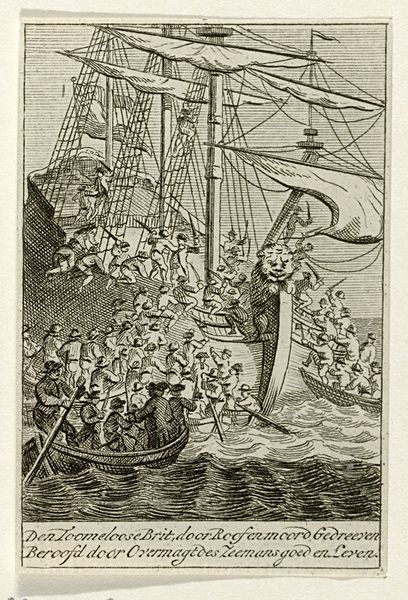
Titel: Britten overvallen een Hollands schip, ca. 1780-1783
Standort: Amsterdam
Institution: Rijksmuseum
Schlagwörter: meer, menschen, wind, boot, ruder, segel, wellen, segelschiff, marine, gravure, épée, kapern, sabre, hollande, soldats, mer, navire, barque, bateau, abordage, bataille navale, rames, netherlands, pirates